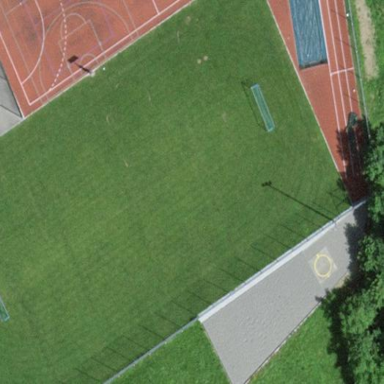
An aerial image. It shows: Grass pitch designated as leisure land.